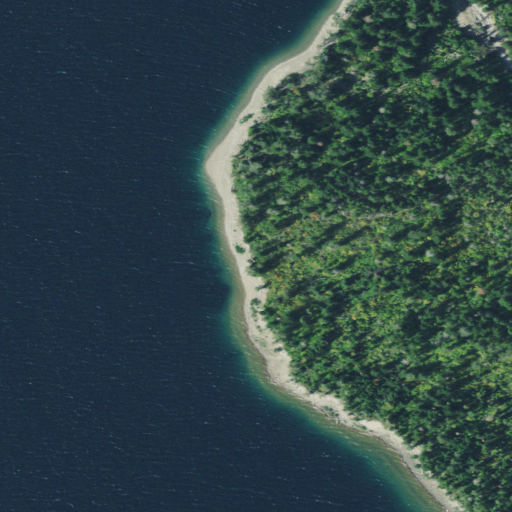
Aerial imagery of cape in Montana named Street Point containing open water, evergreen forest, deciduous forest, and grassland